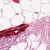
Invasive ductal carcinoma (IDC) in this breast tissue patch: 0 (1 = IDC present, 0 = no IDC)